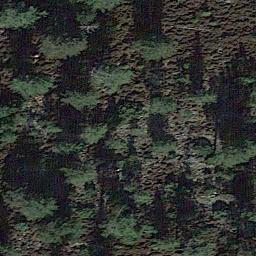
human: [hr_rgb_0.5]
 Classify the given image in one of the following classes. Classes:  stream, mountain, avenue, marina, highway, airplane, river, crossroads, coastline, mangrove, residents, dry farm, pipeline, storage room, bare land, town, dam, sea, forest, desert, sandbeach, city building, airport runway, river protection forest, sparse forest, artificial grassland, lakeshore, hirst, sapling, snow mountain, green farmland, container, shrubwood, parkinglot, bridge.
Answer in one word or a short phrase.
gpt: forest